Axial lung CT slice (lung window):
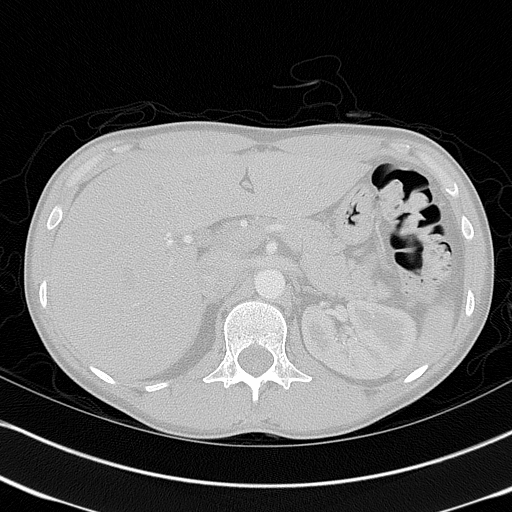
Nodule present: no